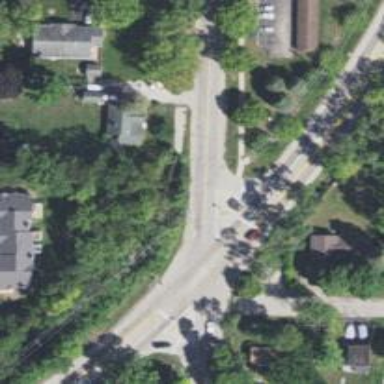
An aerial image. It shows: Footway located on traffic island.